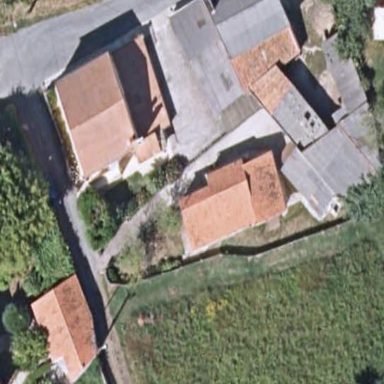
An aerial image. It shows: Simple and straightforward house.